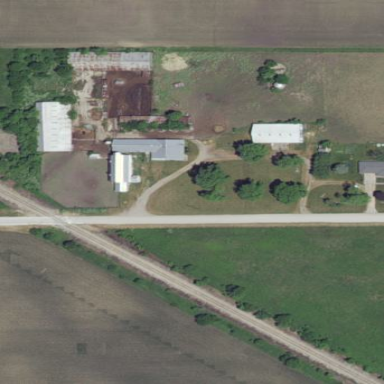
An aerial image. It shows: Farmyard area.